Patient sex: F
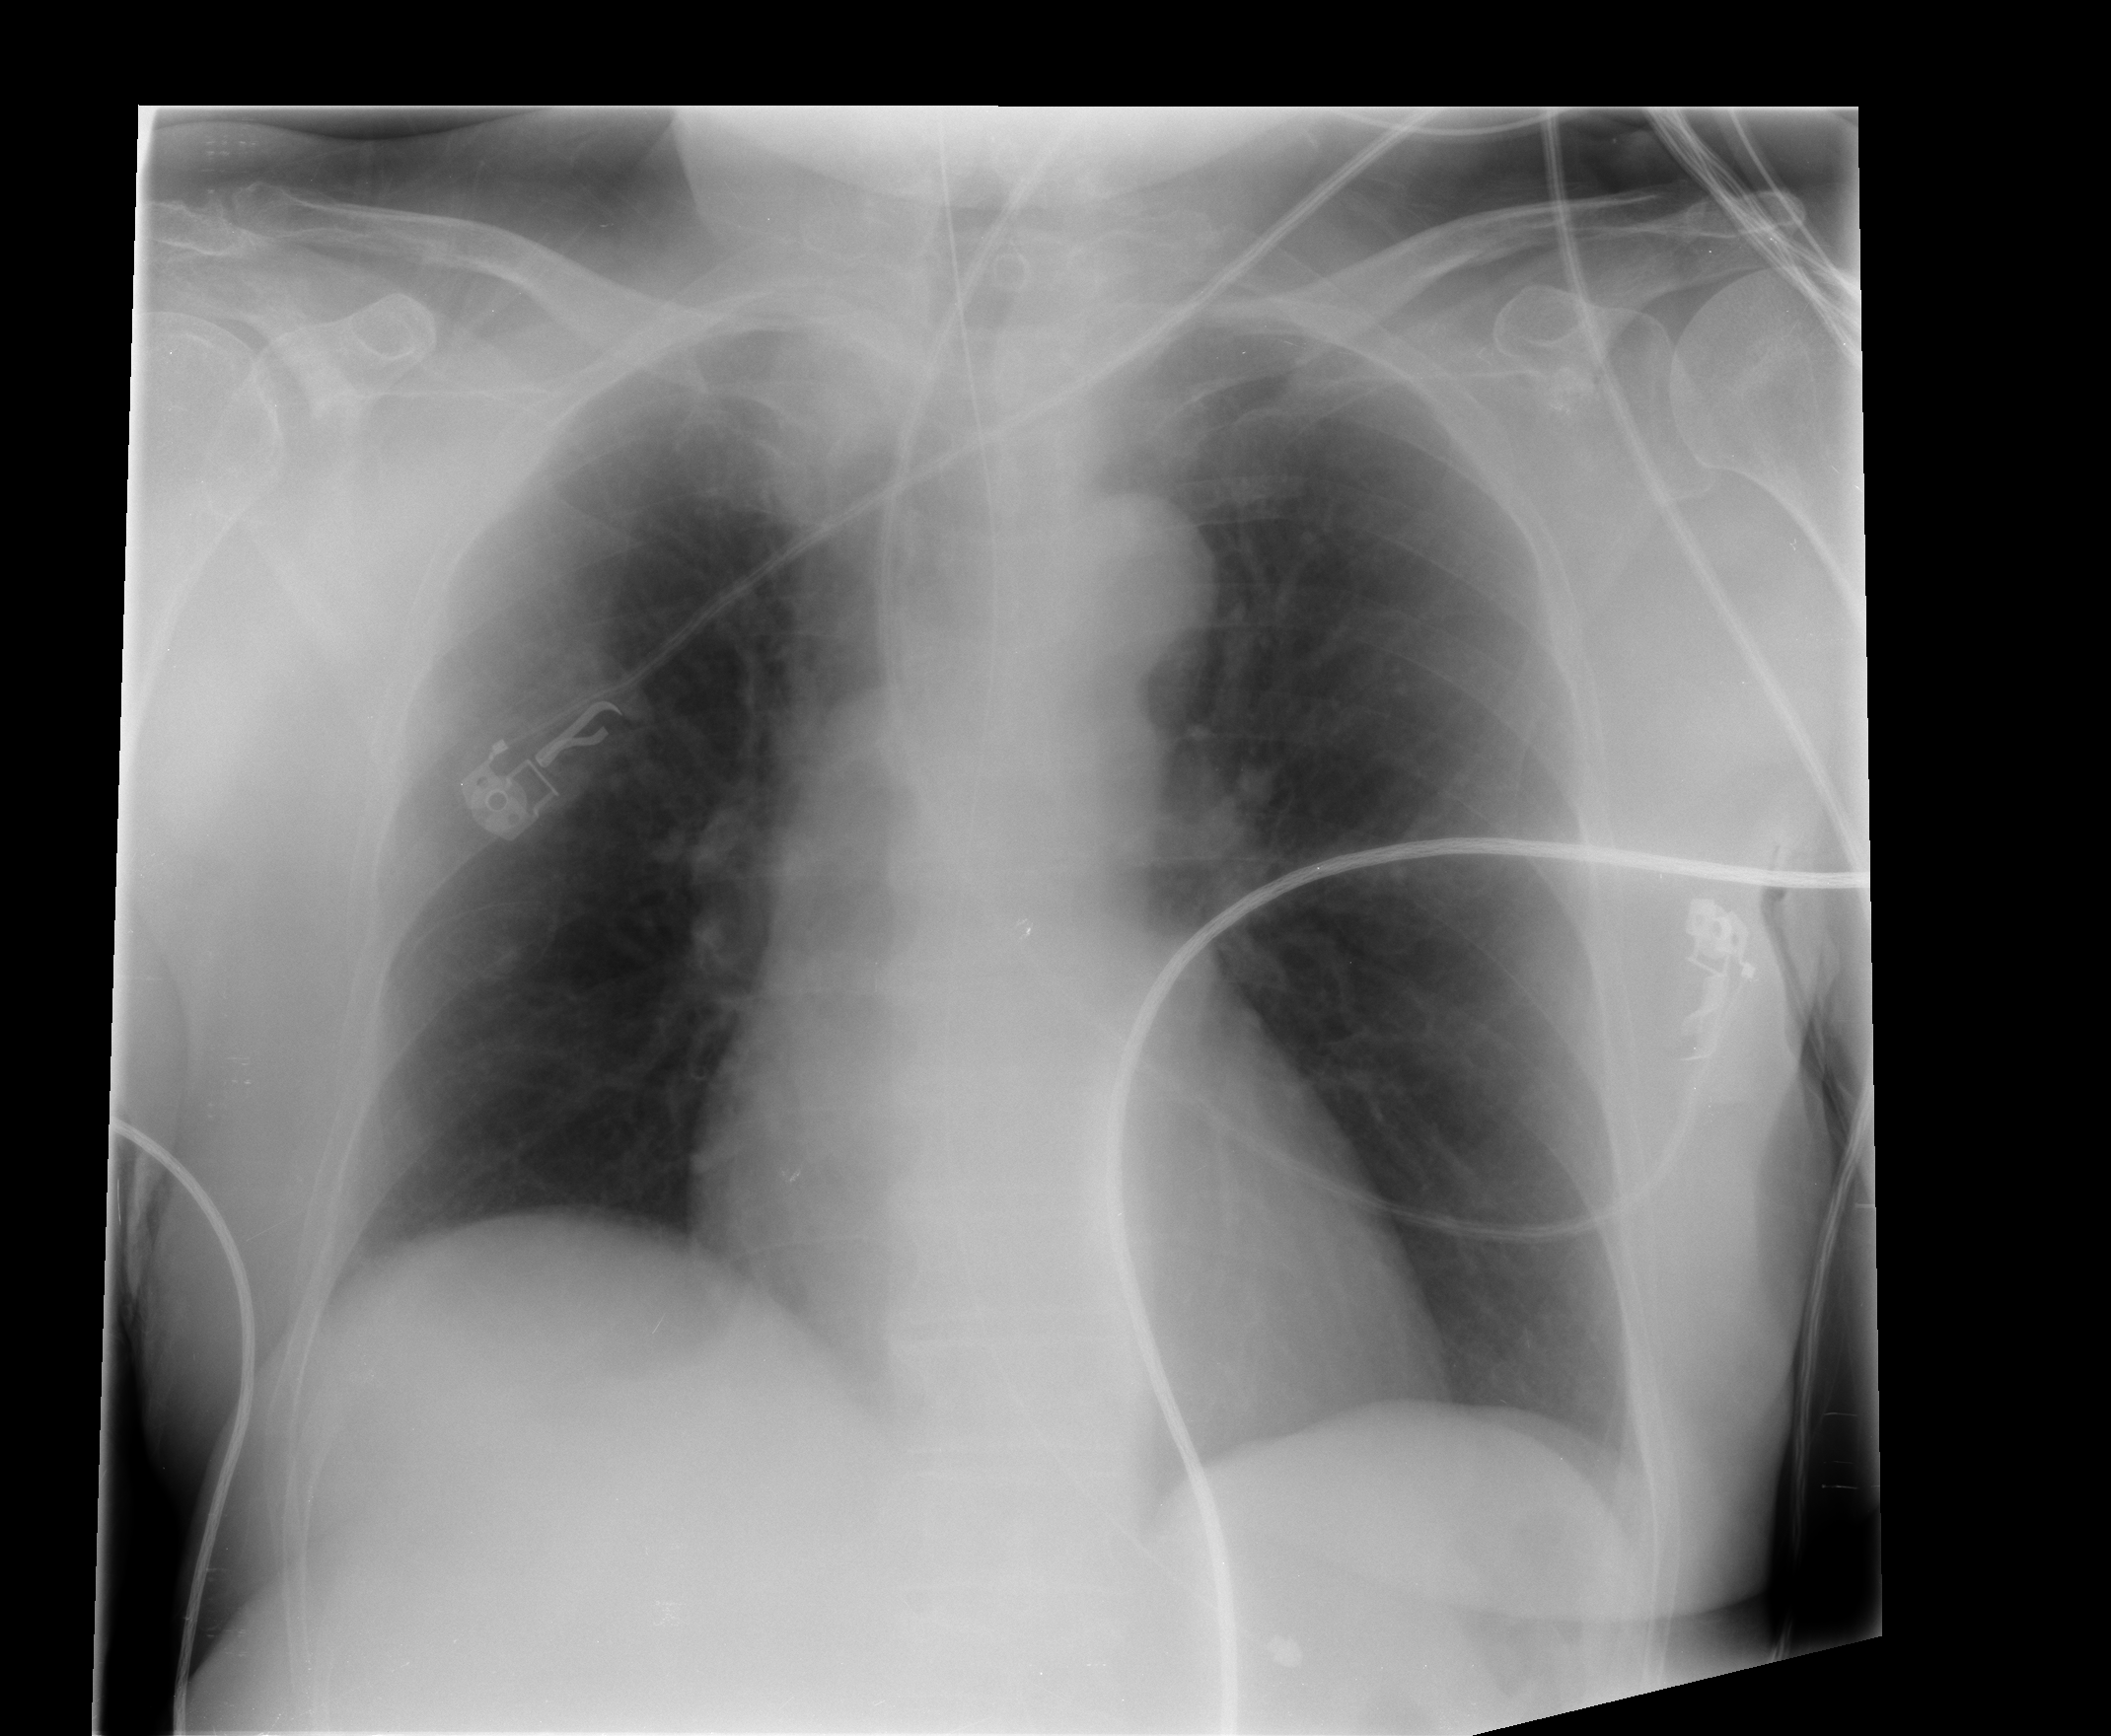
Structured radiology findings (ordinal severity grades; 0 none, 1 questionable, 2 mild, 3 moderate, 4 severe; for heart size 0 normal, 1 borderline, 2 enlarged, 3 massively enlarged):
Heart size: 0
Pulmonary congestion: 2
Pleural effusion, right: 0
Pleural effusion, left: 0
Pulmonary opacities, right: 0
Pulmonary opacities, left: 0
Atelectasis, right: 0
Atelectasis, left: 0